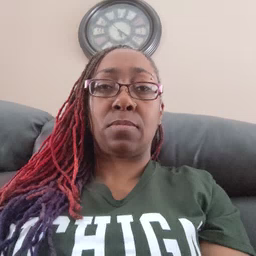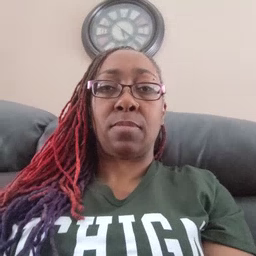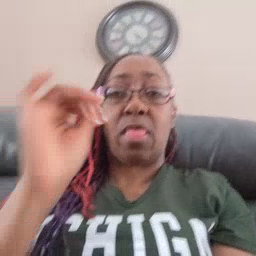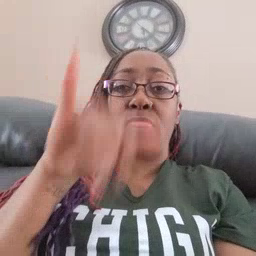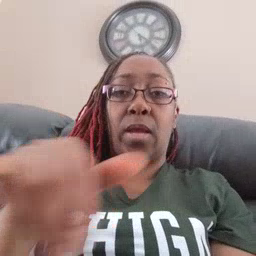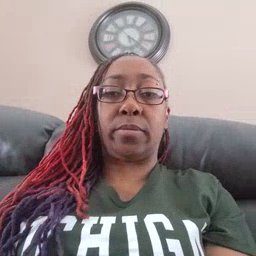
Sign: that